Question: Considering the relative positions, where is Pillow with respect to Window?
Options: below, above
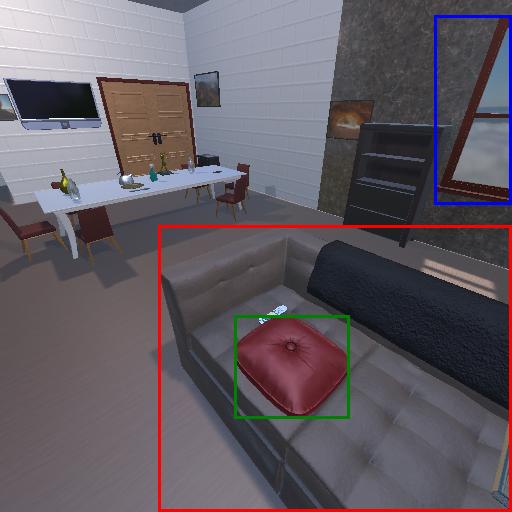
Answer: below